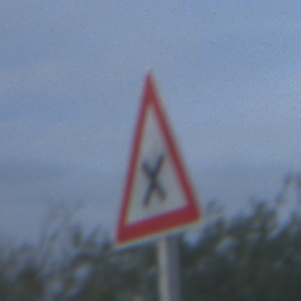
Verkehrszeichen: KreuzungOderEinmuendung
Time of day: MorningAfternoon
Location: Outdoor (Nature)
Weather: PartlyCloudy
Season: NotSpecified
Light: Natural